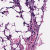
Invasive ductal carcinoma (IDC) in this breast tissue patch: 0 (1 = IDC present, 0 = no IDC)